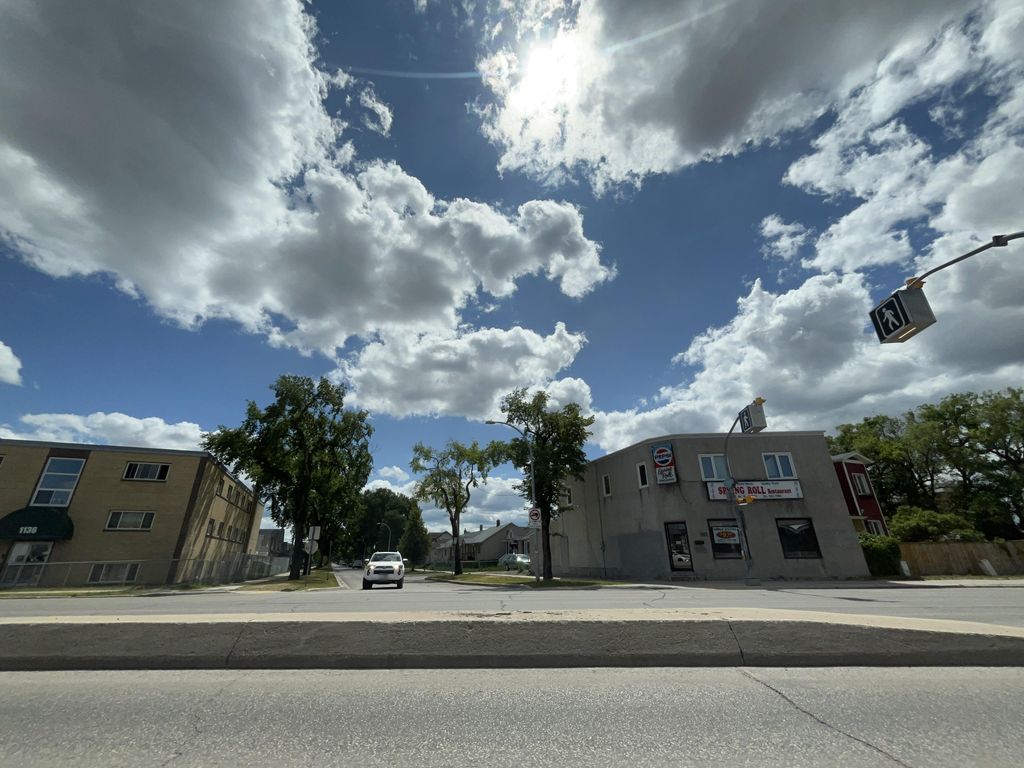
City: winnipeg